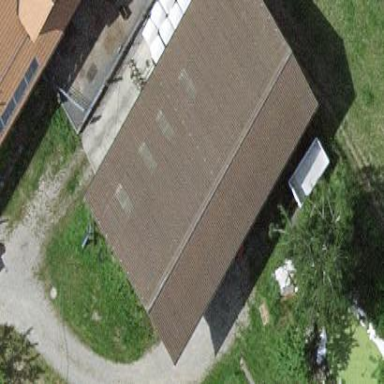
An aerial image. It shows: Rural barn.